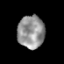
Tissue: prostate
Cell type: Myeloid cells
Senescence score: 0.3092
Nuclear area (px): 869
Mean DAPI intensity: 146.74